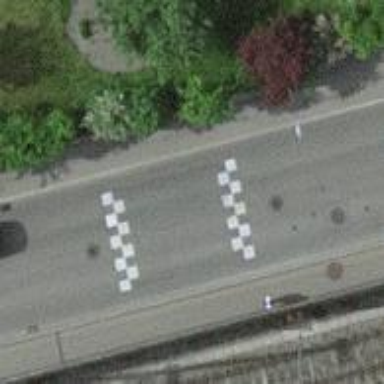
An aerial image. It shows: Table-style traffic calming feature.